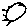
Label: sun